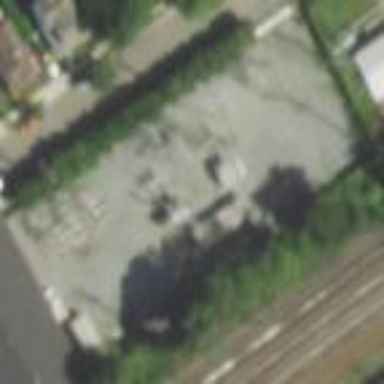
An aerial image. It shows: Power substation.